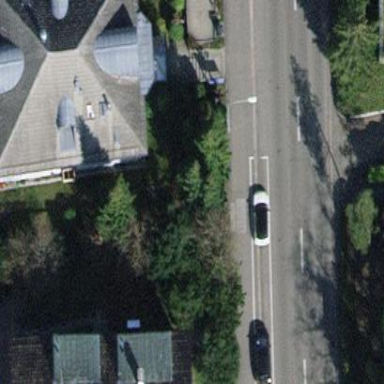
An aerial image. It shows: Building with hipped roof shape.